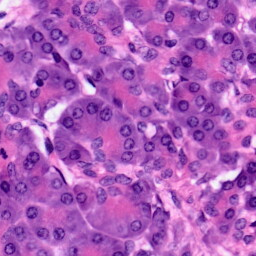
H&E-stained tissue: Pancreatic